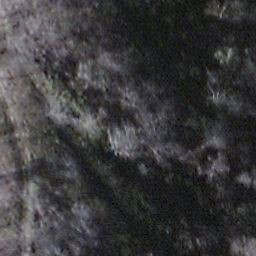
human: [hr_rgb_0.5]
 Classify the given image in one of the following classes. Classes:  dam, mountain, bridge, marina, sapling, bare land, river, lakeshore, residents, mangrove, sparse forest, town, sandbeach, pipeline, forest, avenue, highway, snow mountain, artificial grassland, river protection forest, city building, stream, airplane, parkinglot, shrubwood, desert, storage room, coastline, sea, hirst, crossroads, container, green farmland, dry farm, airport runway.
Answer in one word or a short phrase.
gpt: shrubwood